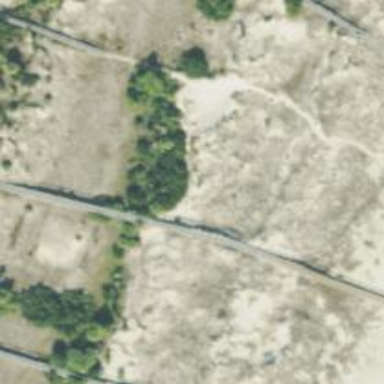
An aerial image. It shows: Path.